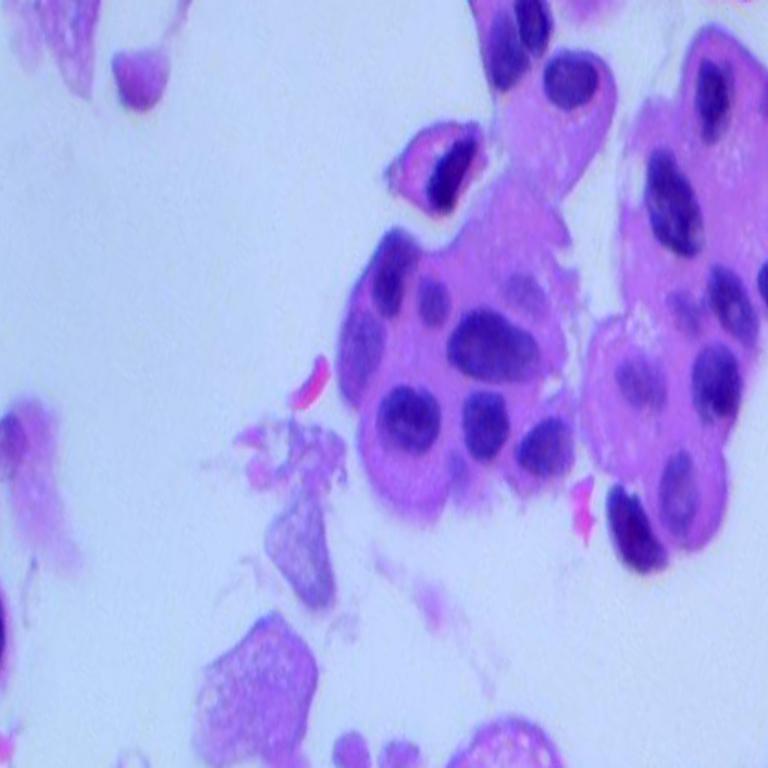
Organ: lung
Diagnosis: adenocarcinomas